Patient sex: M
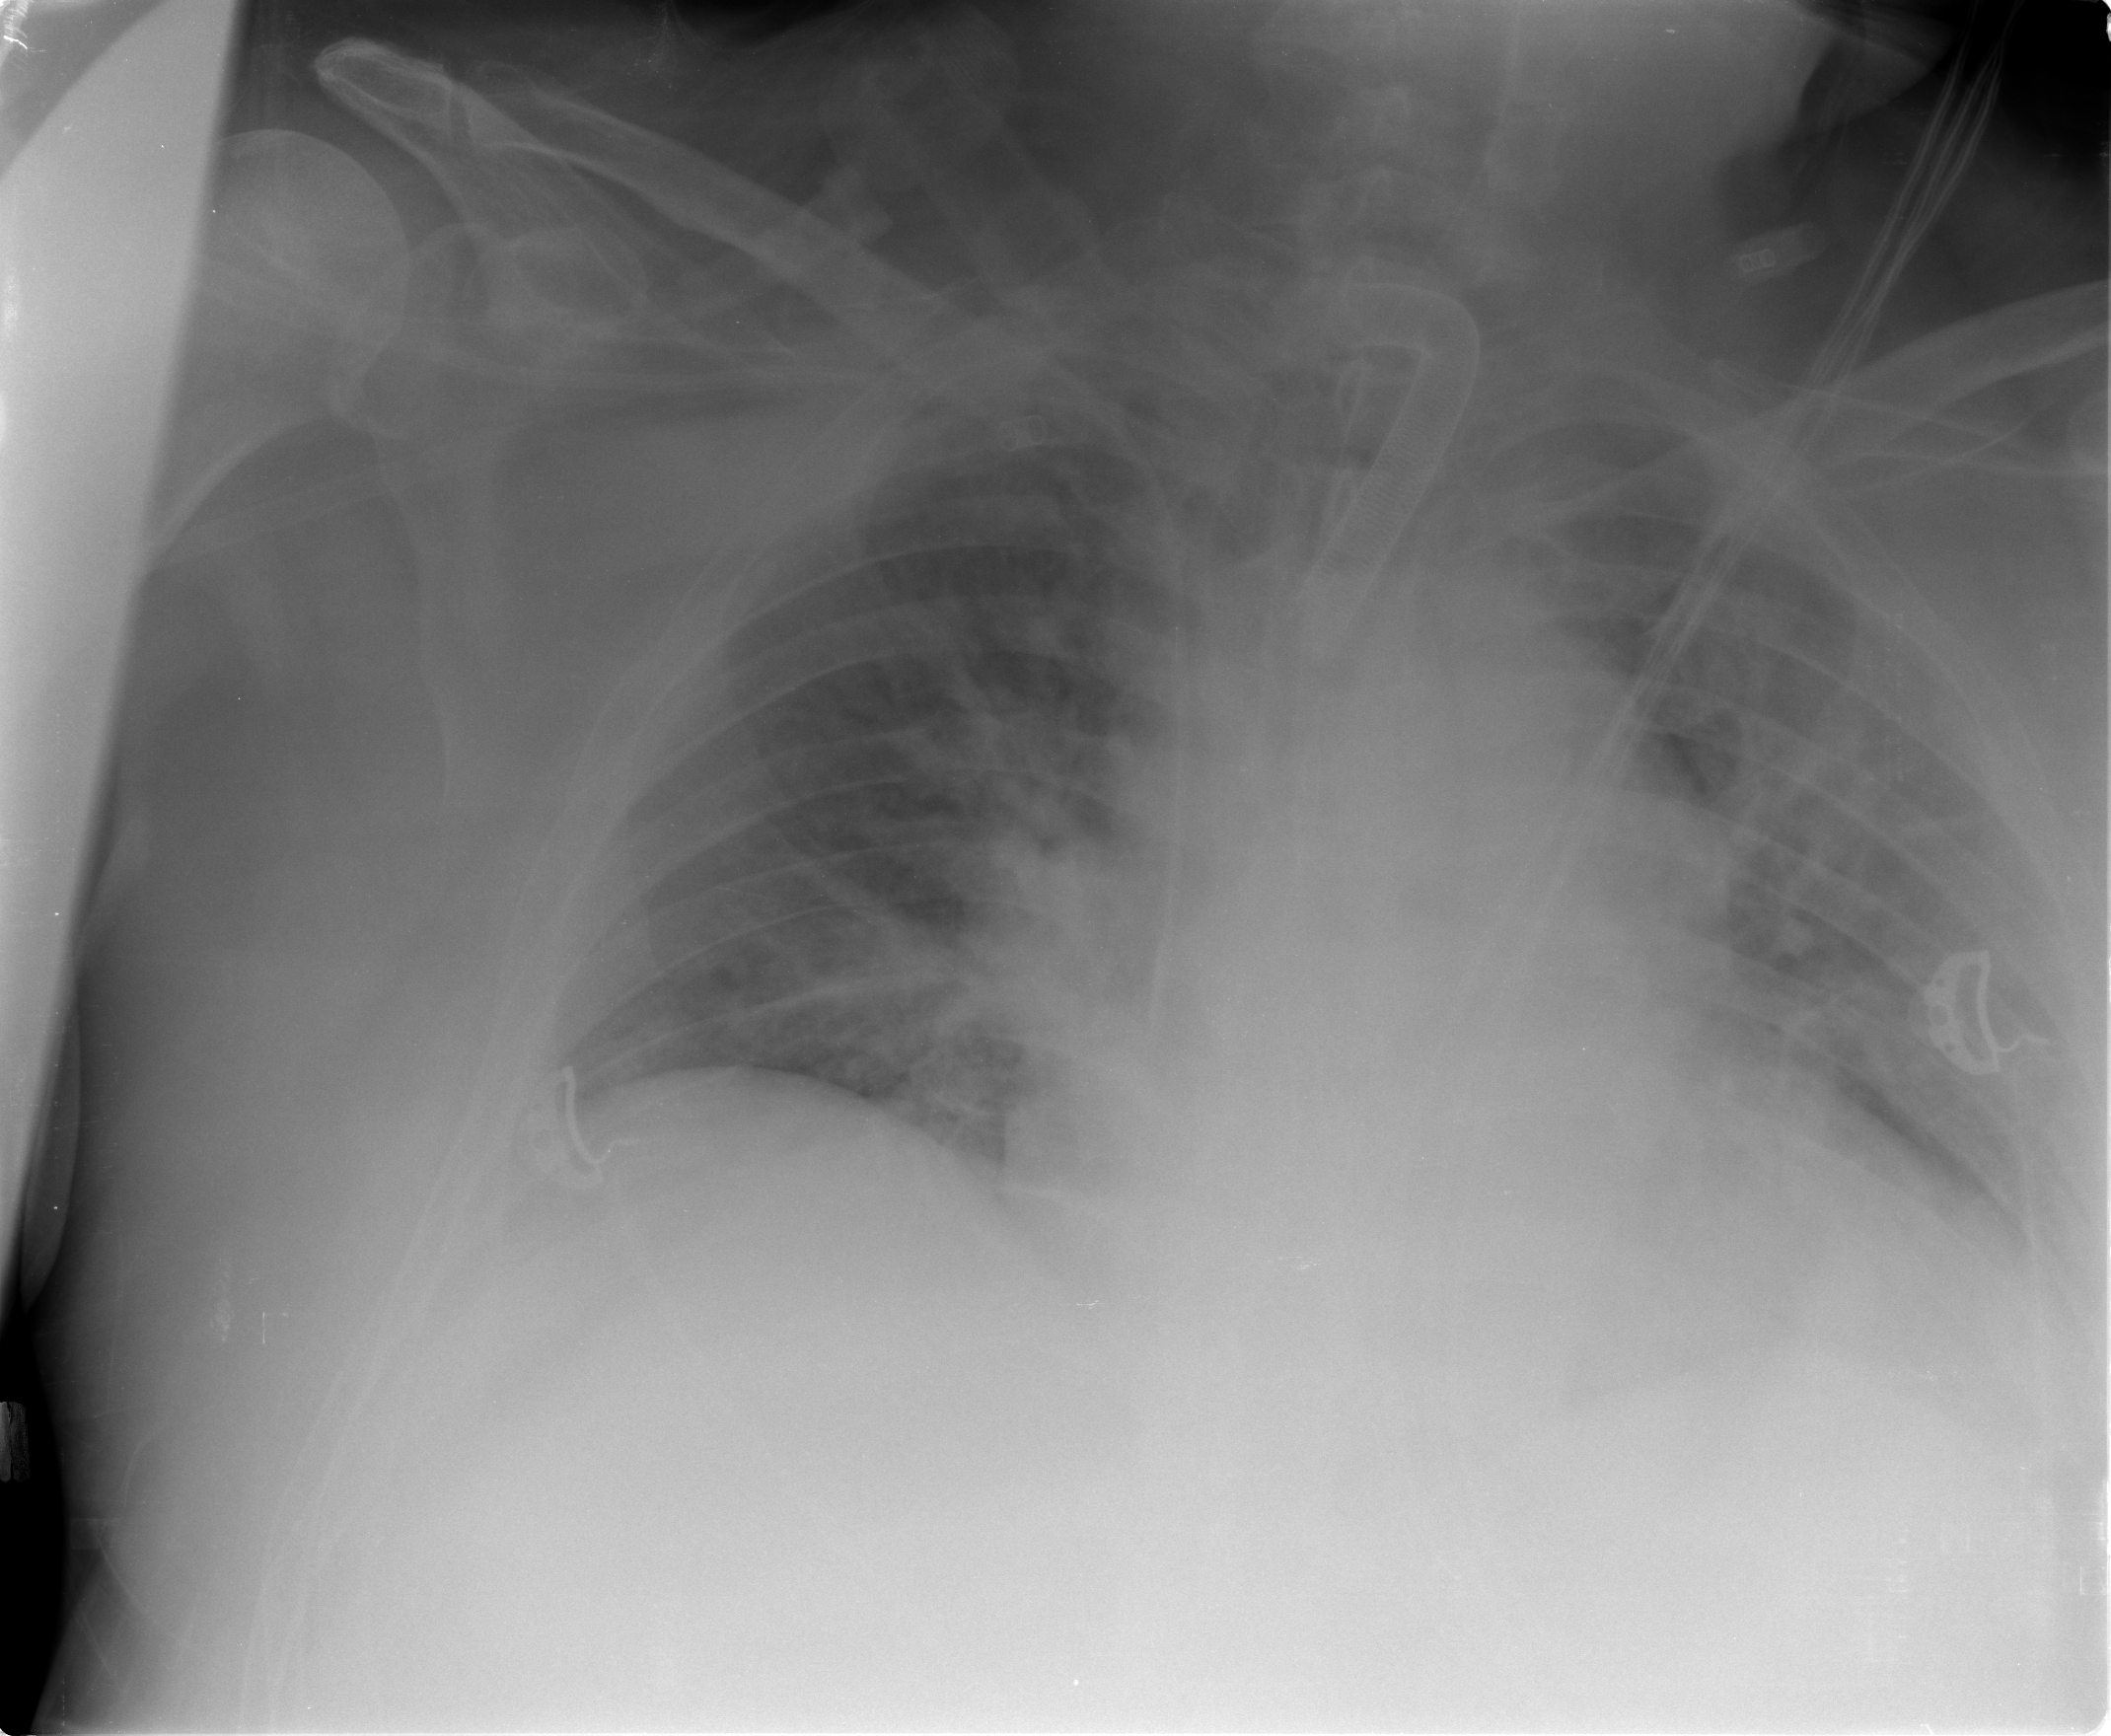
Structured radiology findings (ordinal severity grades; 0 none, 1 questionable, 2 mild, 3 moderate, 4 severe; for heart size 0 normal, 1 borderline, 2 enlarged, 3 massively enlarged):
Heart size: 1
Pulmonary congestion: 2
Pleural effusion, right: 2
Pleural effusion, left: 2
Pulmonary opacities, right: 2
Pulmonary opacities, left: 2
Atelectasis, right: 2
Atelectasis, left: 2